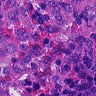
Metastatic tissue present: no